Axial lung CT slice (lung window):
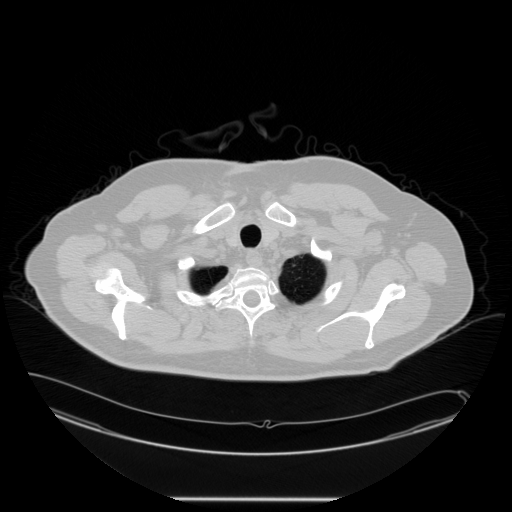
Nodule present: no